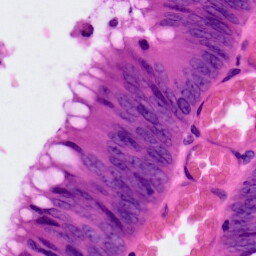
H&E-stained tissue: Colon